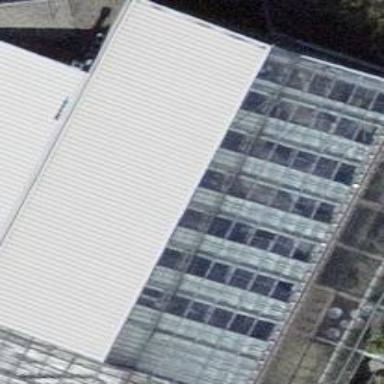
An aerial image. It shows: Cafe that also functions as garden center.